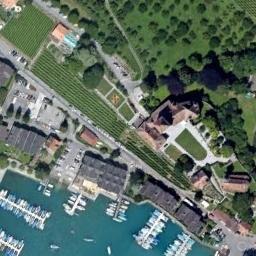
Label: palace